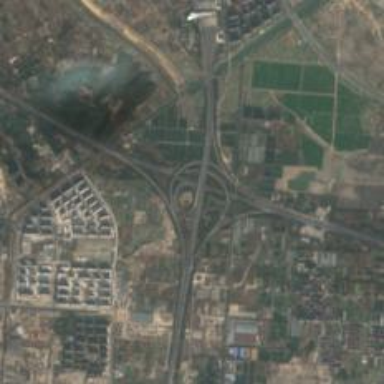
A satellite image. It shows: Motorway junction.